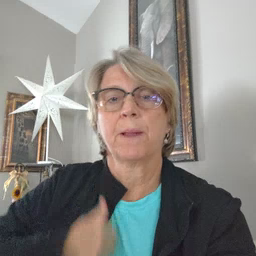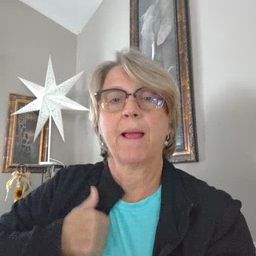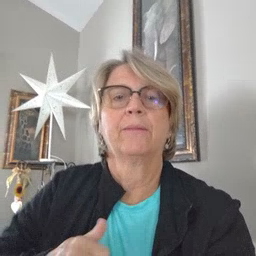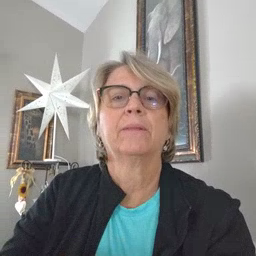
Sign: bath